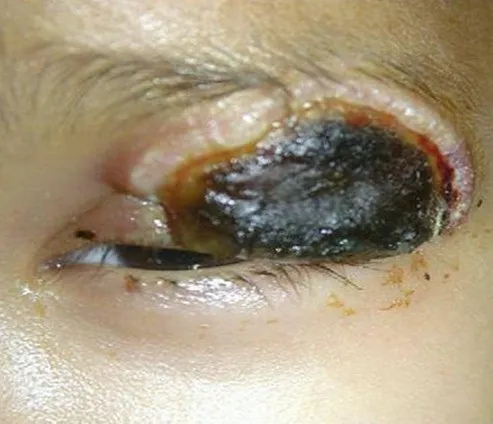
Necrosis of top-left eyelid.
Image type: medical_photograph (other_medical_photograph)